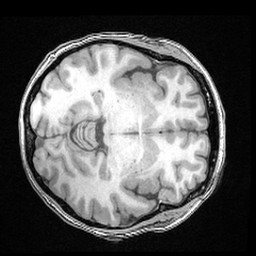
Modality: T1w
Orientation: axial
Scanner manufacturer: ge
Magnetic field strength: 3 T
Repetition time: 0.008572 s
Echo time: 0.003384 s